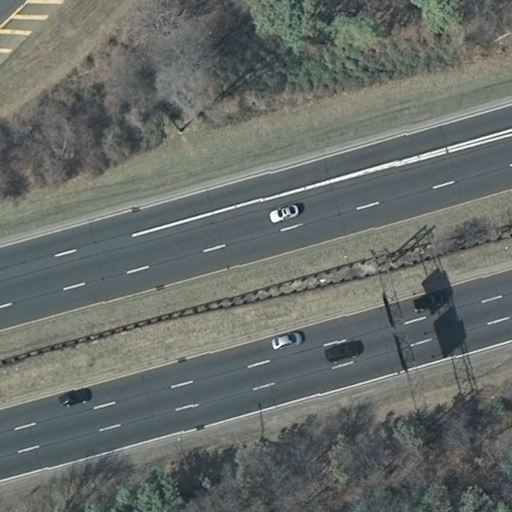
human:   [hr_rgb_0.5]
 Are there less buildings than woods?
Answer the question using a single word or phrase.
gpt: yes

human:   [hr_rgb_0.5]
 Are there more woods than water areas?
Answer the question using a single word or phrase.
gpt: yes

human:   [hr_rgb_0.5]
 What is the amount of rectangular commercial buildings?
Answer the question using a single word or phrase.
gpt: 0

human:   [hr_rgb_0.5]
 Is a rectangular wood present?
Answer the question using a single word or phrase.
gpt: yes

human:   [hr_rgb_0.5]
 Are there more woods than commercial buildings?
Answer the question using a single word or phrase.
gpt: yes

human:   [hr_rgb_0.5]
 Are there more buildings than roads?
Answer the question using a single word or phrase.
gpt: no

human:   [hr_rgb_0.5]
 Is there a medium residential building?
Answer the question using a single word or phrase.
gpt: no

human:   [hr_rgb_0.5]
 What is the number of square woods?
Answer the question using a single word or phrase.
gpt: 0

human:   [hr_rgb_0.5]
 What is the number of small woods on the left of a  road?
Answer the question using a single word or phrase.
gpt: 0

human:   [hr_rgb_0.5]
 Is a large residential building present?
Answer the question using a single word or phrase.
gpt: no

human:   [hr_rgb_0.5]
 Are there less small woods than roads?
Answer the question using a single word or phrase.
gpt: yes

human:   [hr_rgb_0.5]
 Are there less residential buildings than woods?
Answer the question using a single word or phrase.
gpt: yes

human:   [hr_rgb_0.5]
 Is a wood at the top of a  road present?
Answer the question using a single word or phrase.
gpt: yes

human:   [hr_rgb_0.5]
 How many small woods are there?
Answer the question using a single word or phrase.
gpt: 0

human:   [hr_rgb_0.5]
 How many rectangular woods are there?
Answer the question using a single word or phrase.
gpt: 1

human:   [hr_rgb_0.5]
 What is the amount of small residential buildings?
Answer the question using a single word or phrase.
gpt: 0

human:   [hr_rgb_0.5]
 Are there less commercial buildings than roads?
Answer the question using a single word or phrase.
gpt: yes

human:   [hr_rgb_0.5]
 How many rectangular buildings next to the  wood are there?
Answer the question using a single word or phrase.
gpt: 0

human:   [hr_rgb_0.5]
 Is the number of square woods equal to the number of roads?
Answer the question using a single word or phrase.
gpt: no

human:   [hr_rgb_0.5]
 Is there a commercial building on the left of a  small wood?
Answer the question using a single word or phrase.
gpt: no

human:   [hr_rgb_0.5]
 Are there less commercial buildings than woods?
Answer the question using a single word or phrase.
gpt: yes

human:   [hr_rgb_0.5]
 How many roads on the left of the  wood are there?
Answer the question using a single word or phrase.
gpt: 5

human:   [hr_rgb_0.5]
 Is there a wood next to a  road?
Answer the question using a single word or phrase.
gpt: yes

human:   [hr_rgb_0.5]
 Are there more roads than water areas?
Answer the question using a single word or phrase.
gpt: yes

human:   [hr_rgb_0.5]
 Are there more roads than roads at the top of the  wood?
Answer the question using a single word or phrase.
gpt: yes

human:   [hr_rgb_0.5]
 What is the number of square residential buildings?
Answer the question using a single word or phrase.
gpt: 0

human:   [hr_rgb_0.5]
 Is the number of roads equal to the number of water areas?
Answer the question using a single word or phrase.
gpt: no

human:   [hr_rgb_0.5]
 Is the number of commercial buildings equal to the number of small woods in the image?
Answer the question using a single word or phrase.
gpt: yes

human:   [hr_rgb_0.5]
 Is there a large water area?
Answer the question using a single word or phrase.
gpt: no

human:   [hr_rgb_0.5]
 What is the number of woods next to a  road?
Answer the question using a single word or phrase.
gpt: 1

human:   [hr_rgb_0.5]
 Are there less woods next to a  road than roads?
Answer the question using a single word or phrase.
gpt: yes

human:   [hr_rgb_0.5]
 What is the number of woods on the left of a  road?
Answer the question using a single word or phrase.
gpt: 0

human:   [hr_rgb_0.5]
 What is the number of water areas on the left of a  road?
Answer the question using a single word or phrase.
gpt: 0

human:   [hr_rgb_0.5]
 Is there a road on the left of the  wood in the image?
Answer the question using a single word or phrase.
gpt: yes

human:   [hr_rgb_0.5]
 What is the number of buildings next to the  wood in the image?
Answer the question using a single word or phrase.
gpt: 0

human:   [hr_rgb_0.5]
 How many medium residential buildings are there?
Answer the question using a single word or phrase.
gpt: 0